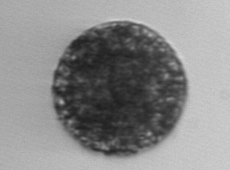
Label: Vicicitus_globosus